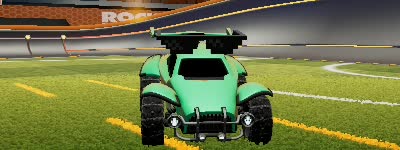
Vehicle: octane